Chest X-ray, PA view. Patient: 60 years old, sex F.
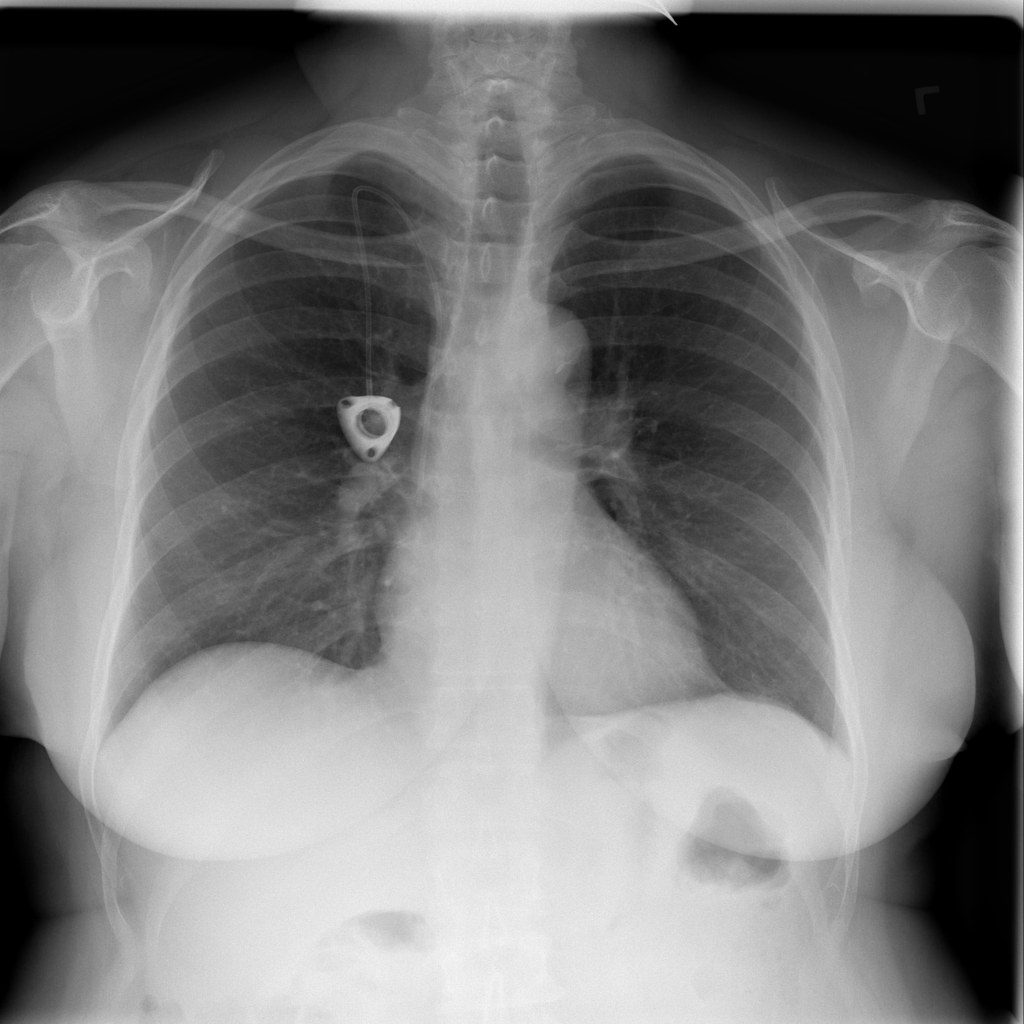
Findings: No Finding